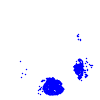
Particle: proton